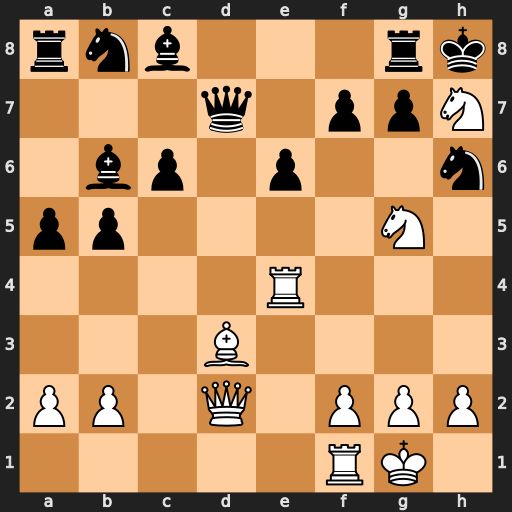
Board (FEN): rnb3rk/3q1ppN/1bp1p2n/pp4N1/4R3/3B4/PP1Q1PPP/5RK1
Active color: w
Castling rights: -
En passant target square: -
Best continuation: Rh4 f5 Nf6